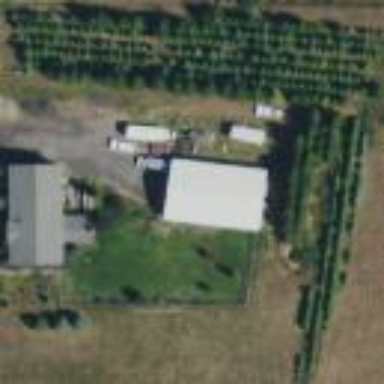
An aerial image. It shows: Orchard.